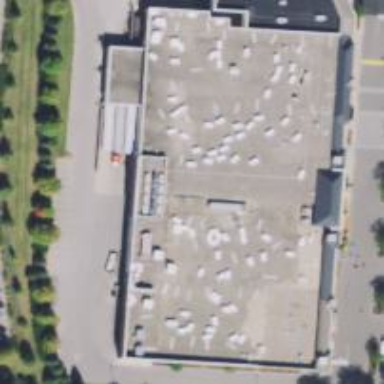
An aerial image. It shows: Supermarket.